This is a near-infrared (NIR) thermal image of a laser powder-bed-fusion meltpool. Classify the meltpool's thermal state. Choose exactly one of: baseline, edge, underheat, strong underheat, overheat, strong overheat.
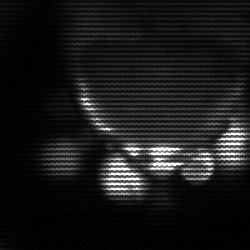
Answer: baseline